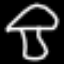
Label: mushroom